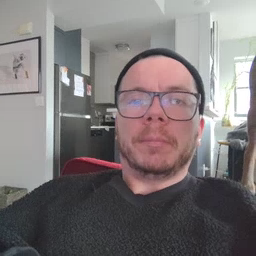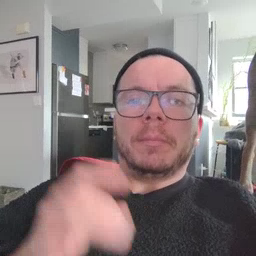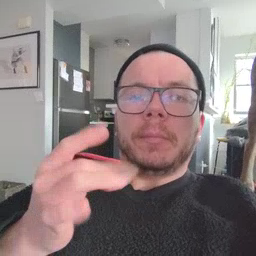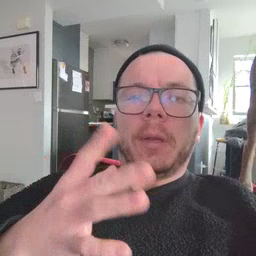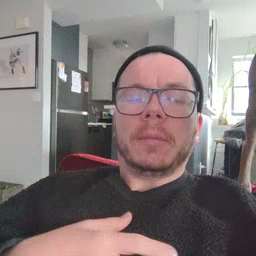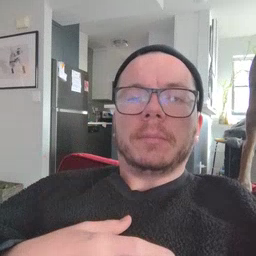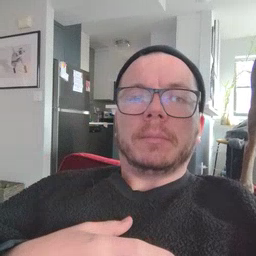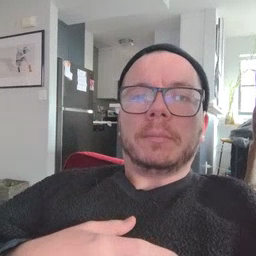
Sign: hate